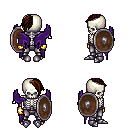
a pixel art fantasy rpg character, male body template, skeleton, purple wings, metal pants, brown long mohawk hairstyle, gold gloves, metal boots, shield, four views (front, back, left, right), 2x2 character sprite sheet, small pixel art, hard edges, no anti-aliasing